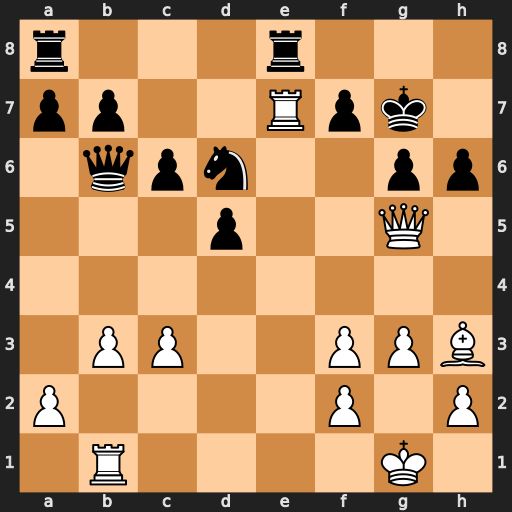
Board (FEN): r3r3/pp2Rpk1/1qpn2pp/3p2Q1/8/1PP2PPB/P4P1P/1R4K1
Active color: w
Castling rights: -
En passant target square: -
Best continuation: Qe5+ Kg8 Qxd6 Rxe7 Qxe7